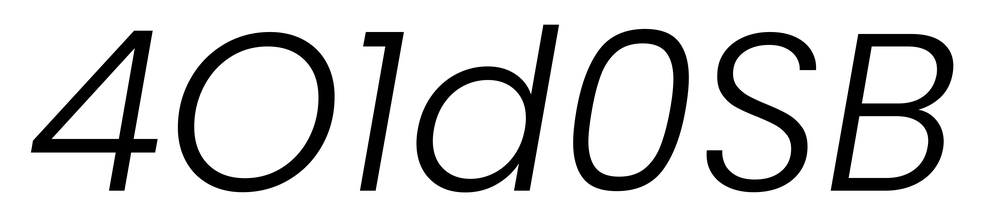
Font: Poppins-LightItalic